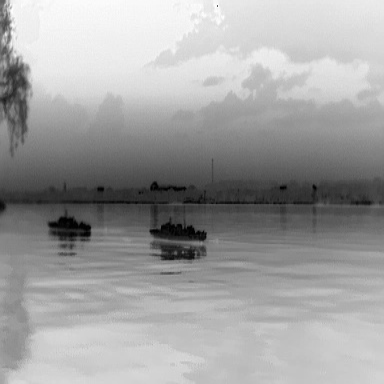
There are two warships in the infrared image.